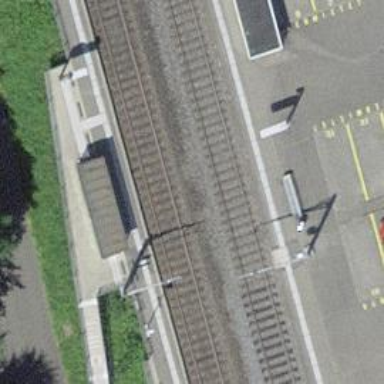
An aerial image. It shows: Public transport stop position.